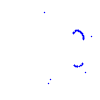
Particle: pion